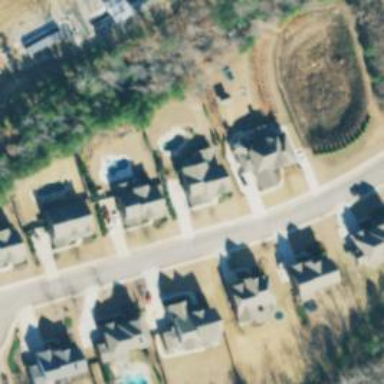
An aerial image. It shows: Driveway.